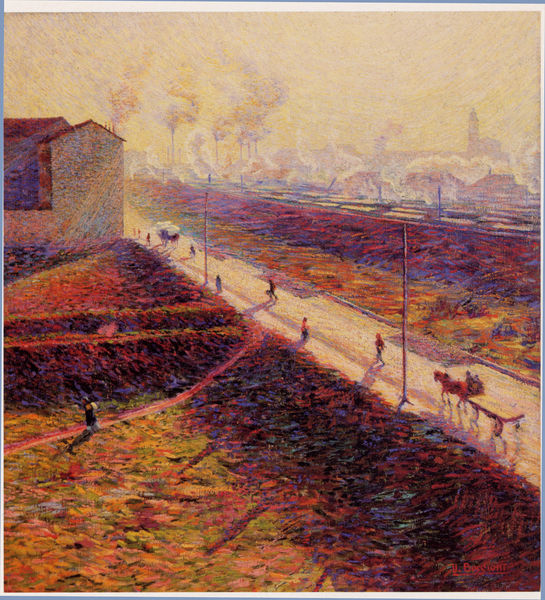
Titel: Mattino
Künstler: Umberto Boccioni
Institution: Privatbesitz
Schlagwörter: blau, gemälde, himmel, mann, schatten, wolken, bäume, frauen, gelb, grün, impressionismus, landschaft, menschen, ocker, stadt, braun, bunt, frau, fussgänger, hintergrund, laterne, laternen, licht, männer, orange, strasse, dach, gebäude, gras, haus, rot, weg, wiese, expressionismus, malerei, wand, architektur, mensch, dämmerung, erde, feld, felder, ferne, häuser, natur, sonnenaufgang, gehen, kirche, qualm, rauch, boden, land, gold, rosa, bauern, kamine, pferd, schornstein, turm, ort, passanten, perspektive, mast, moderne, pointilismus, berge, leer, zug, dorf, schornsteine, lila, nebel, sonnenuntergang, violett, landschaftsmalerei, fabrik, kutsche, rand, vogelperspektive, industrie, karre, wagen, masten, böschung, dampf, impressionistisch, monet, gerade, silouette, aufsicht, ortschaft, schlote, kirchenturm, siedlung, seurat, signac, wegrand, gespann, morgensonne, fuhrwerk, pointillismus, postimpressionismus, fabriken, pferdekutsche, pferdewagen, farne, verschmutzung, belastung, farbrik, rauchschlote, grieg, schatten pferd